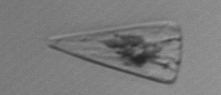
Label: Licmophora